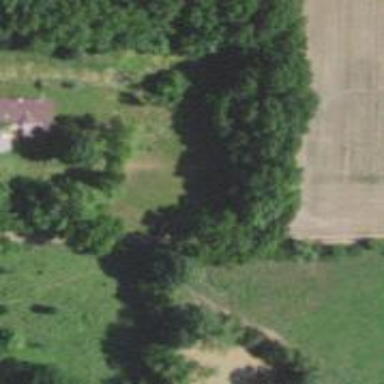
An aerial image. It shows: Row of trees in natural setting.